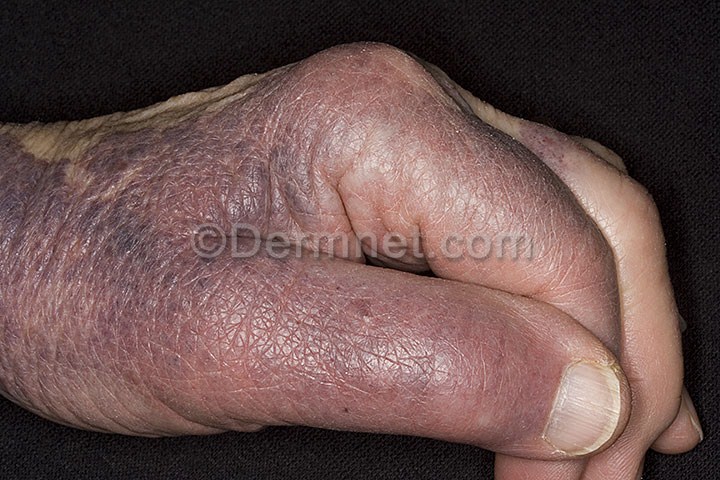
Disease: Vascular Tumors